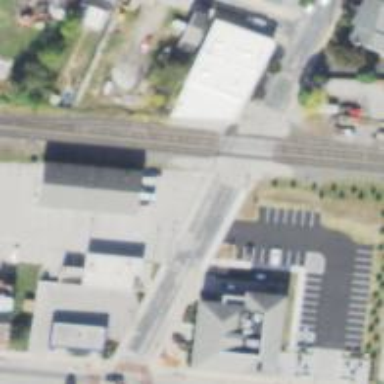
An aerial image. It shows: Level railway crossing with lights and barriers.